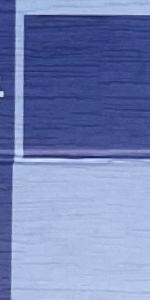
Label: Empty